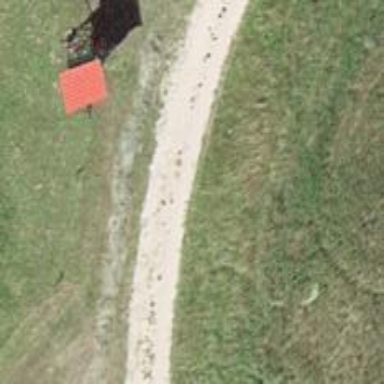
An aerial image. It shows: Gravel track with grade 3 tracktype.